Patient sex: M
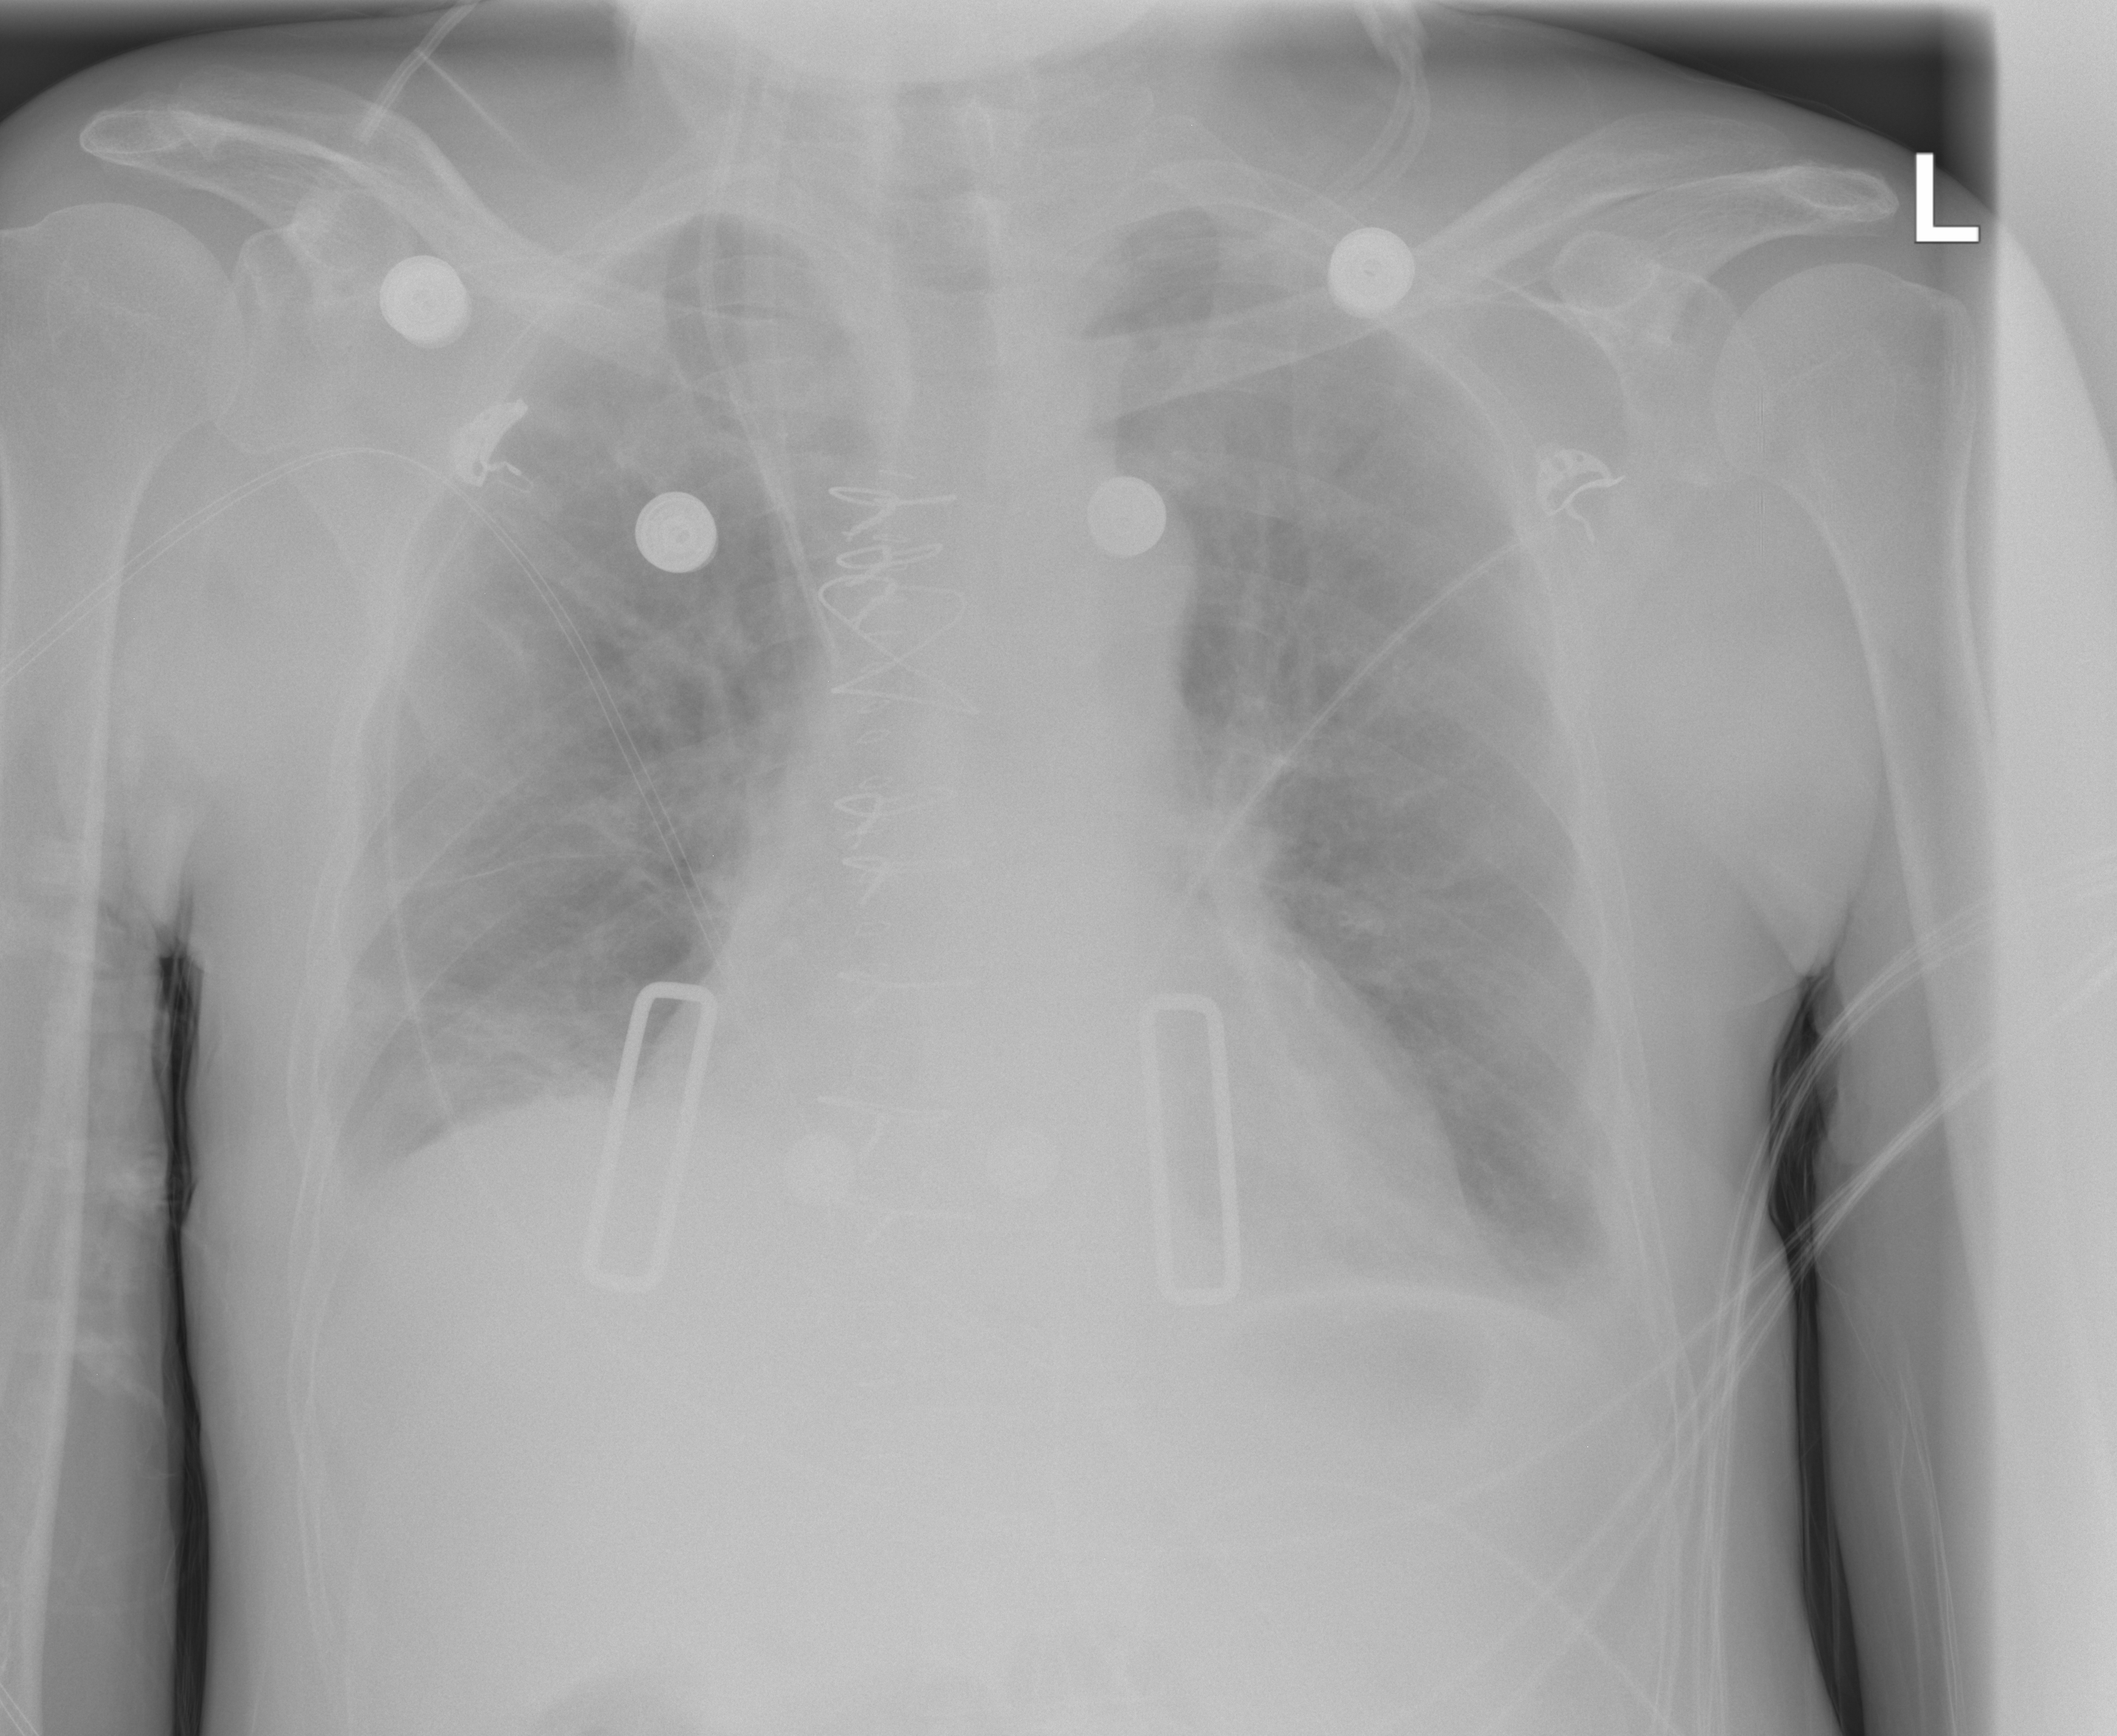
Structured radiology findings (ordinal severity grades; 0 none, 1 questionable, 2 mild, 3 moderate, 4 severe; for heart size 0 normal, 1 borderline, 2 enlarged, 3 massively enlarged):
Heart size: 2
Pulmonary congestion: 2
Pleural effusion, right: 2
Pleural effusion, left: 2
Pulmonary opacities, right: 1
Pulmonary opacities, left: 1
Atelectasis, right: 2
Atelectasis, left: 2